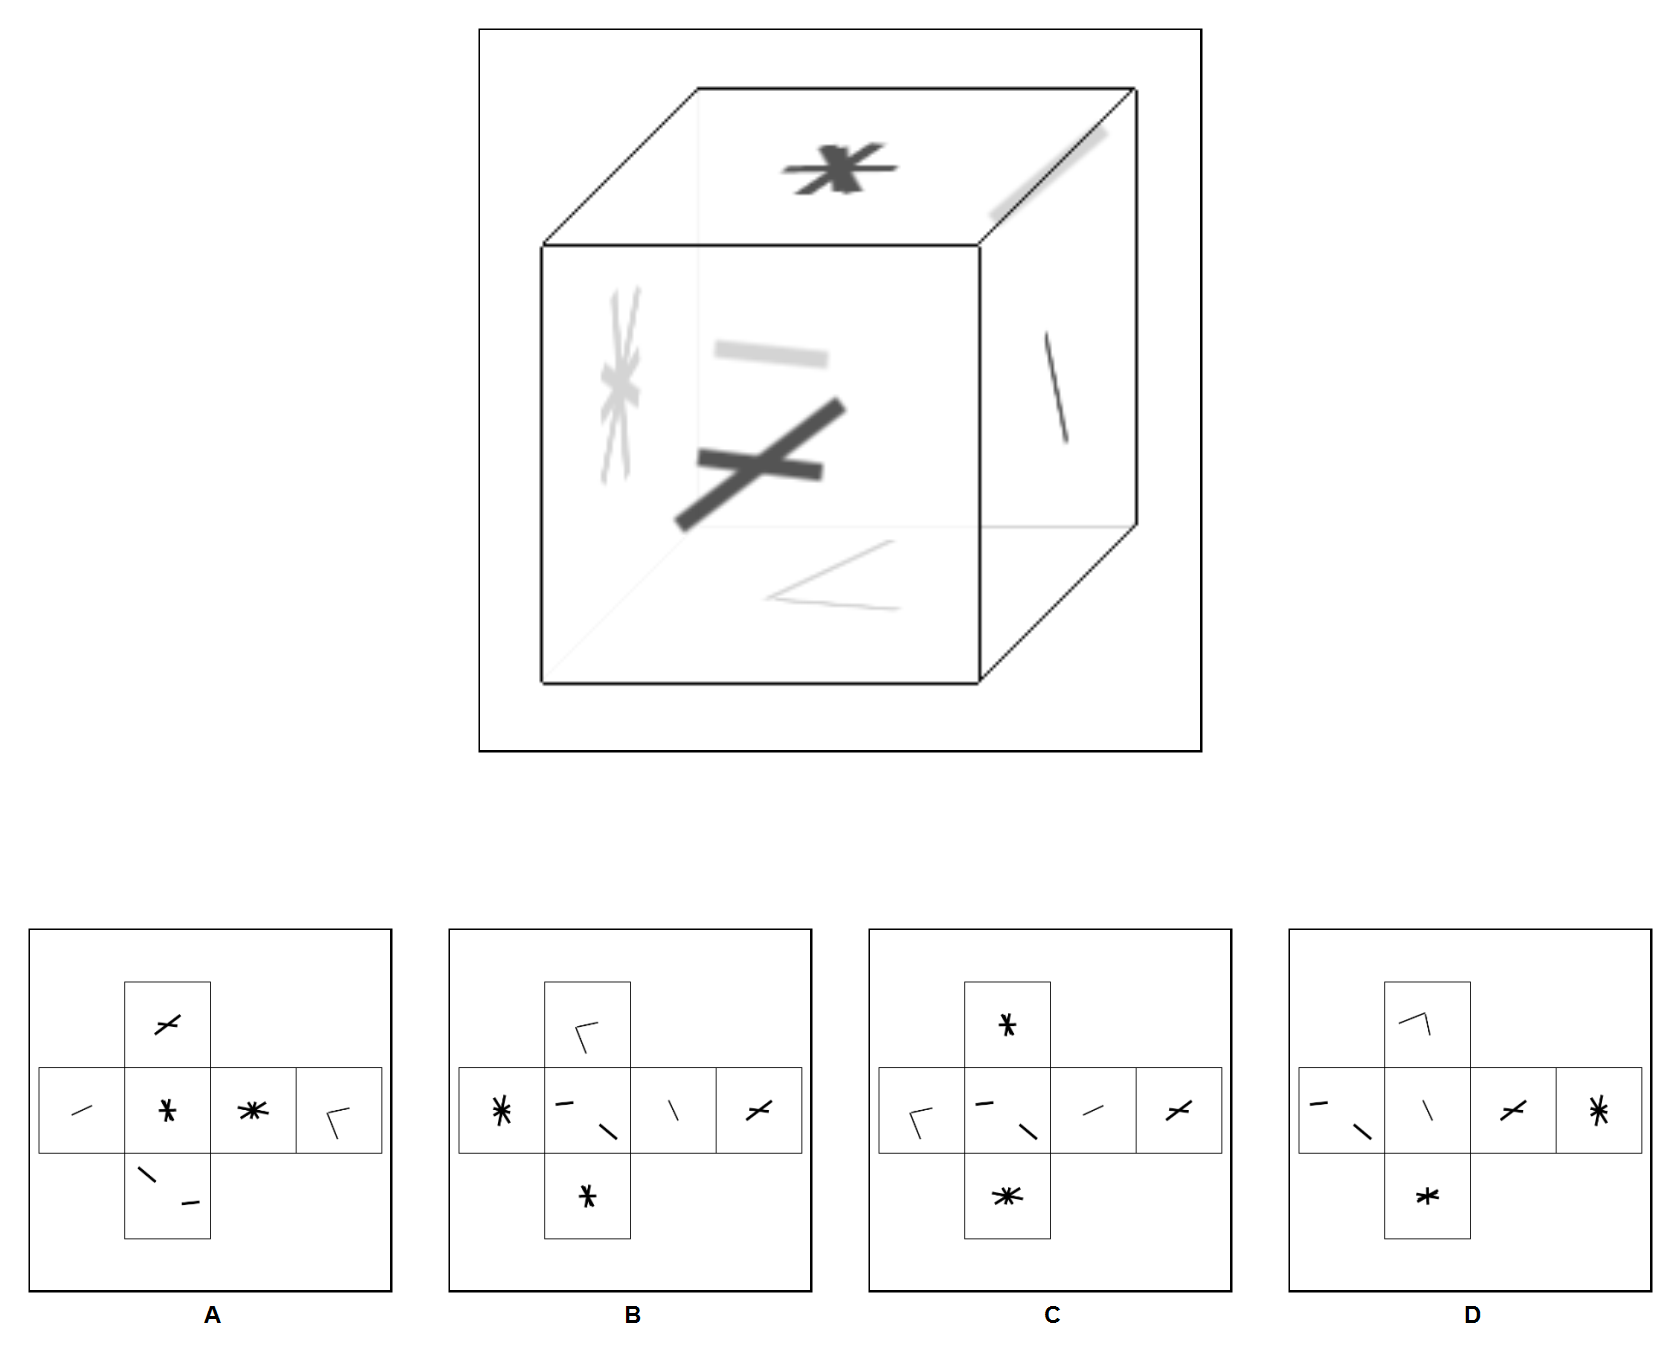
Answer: C